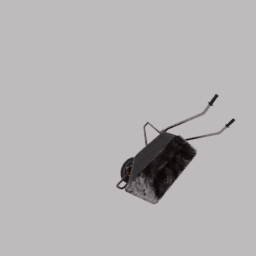
Label: mechanical